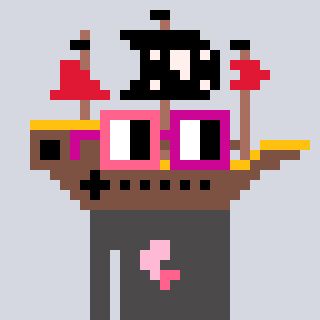
a pixel art character with square pink and red glasses, a pirateship-shaped head and a grayscale-colored body on a cool background